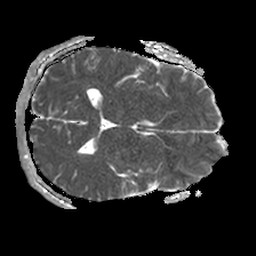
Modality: ADC
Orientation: axial
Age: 27
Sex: male
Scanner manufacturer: philips
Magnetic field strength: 1.5 T
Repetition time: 3.406 s
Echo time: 0.06922 s